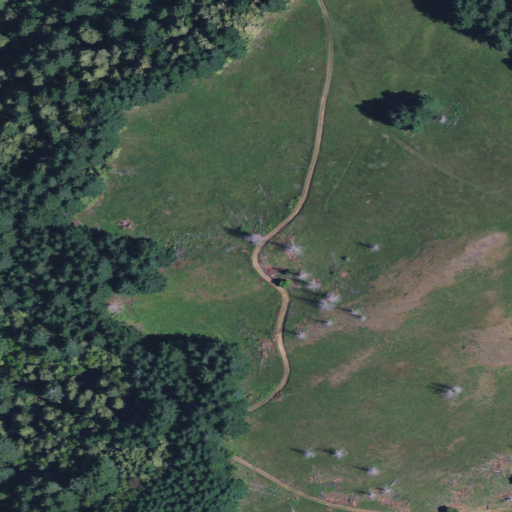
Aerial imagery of ridge(s) in Oregon named Adams Prairie containing evergreen forest, shrub, open development, grassland, and low intensity development